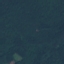
Land use / land cover: Forest